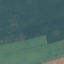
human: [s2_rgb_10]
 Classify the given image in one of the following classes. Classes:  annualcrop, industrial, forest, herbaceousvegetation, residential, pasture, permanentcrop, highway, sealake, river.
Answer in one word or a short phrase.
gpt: AnnualCrop